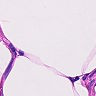
Metastatic tissue present: no